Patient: sex M, age 78
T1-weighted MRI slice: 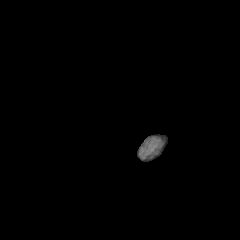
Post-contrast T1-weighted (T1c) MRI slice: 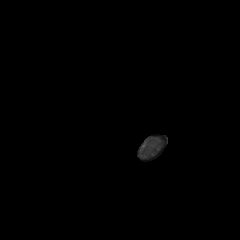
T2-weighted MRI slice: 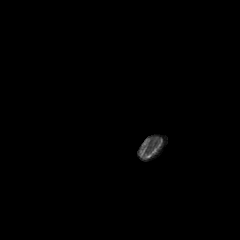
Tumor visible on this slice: no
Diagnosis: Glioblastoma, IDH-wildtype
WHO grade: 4